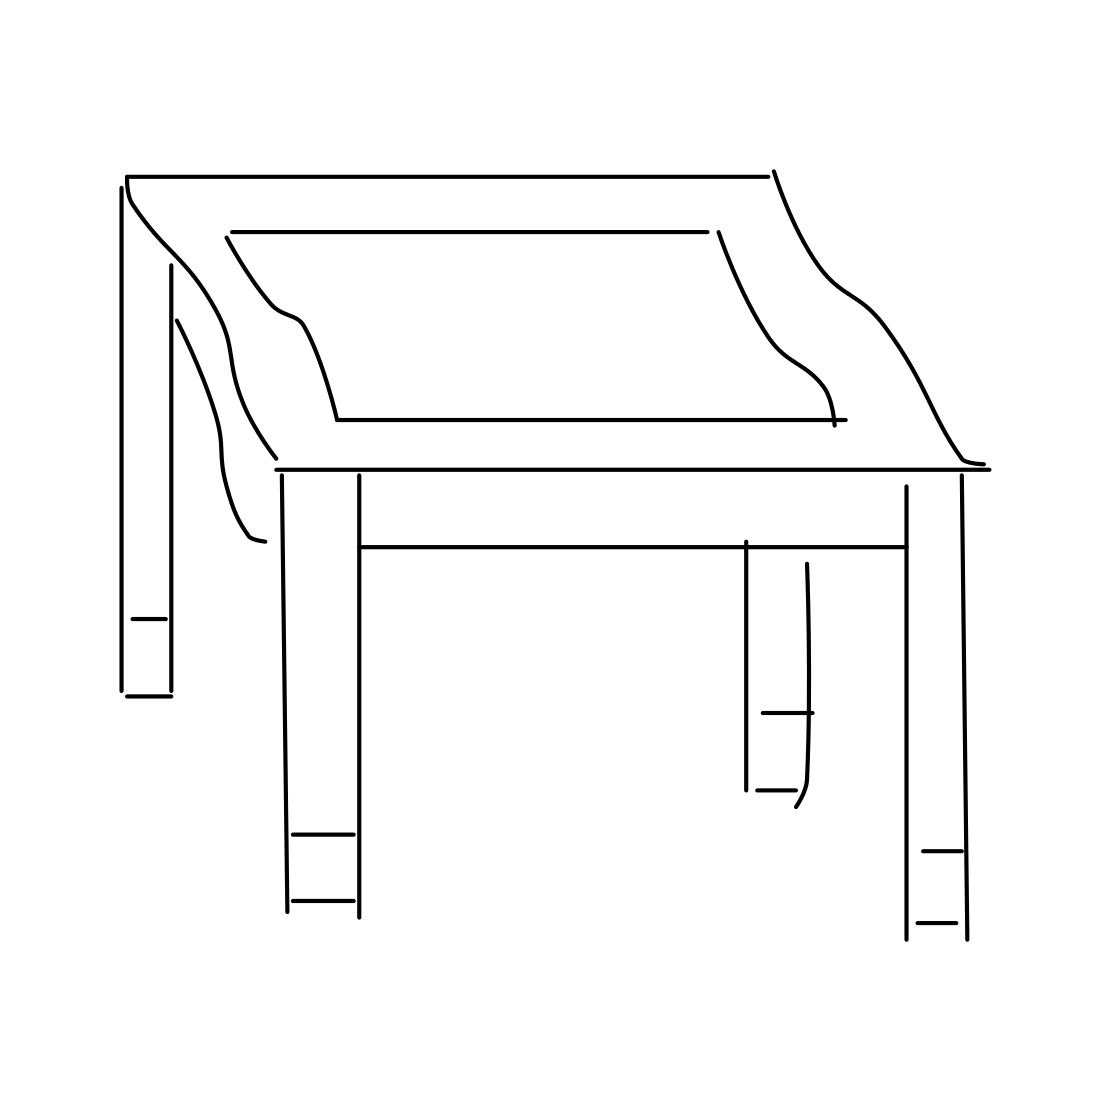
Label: table